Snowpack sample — Rabbit Ears Pass, Jackson County, Colorado, USA (12/17/25, 1:08 PM MST)
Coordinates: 40.387, -106.625
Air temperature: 34 °F
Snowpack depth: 46 cm
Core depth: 10 cm
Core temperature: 30.2 °F
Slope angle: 6°, slope face: 165°
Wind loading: medium
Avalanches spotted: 0
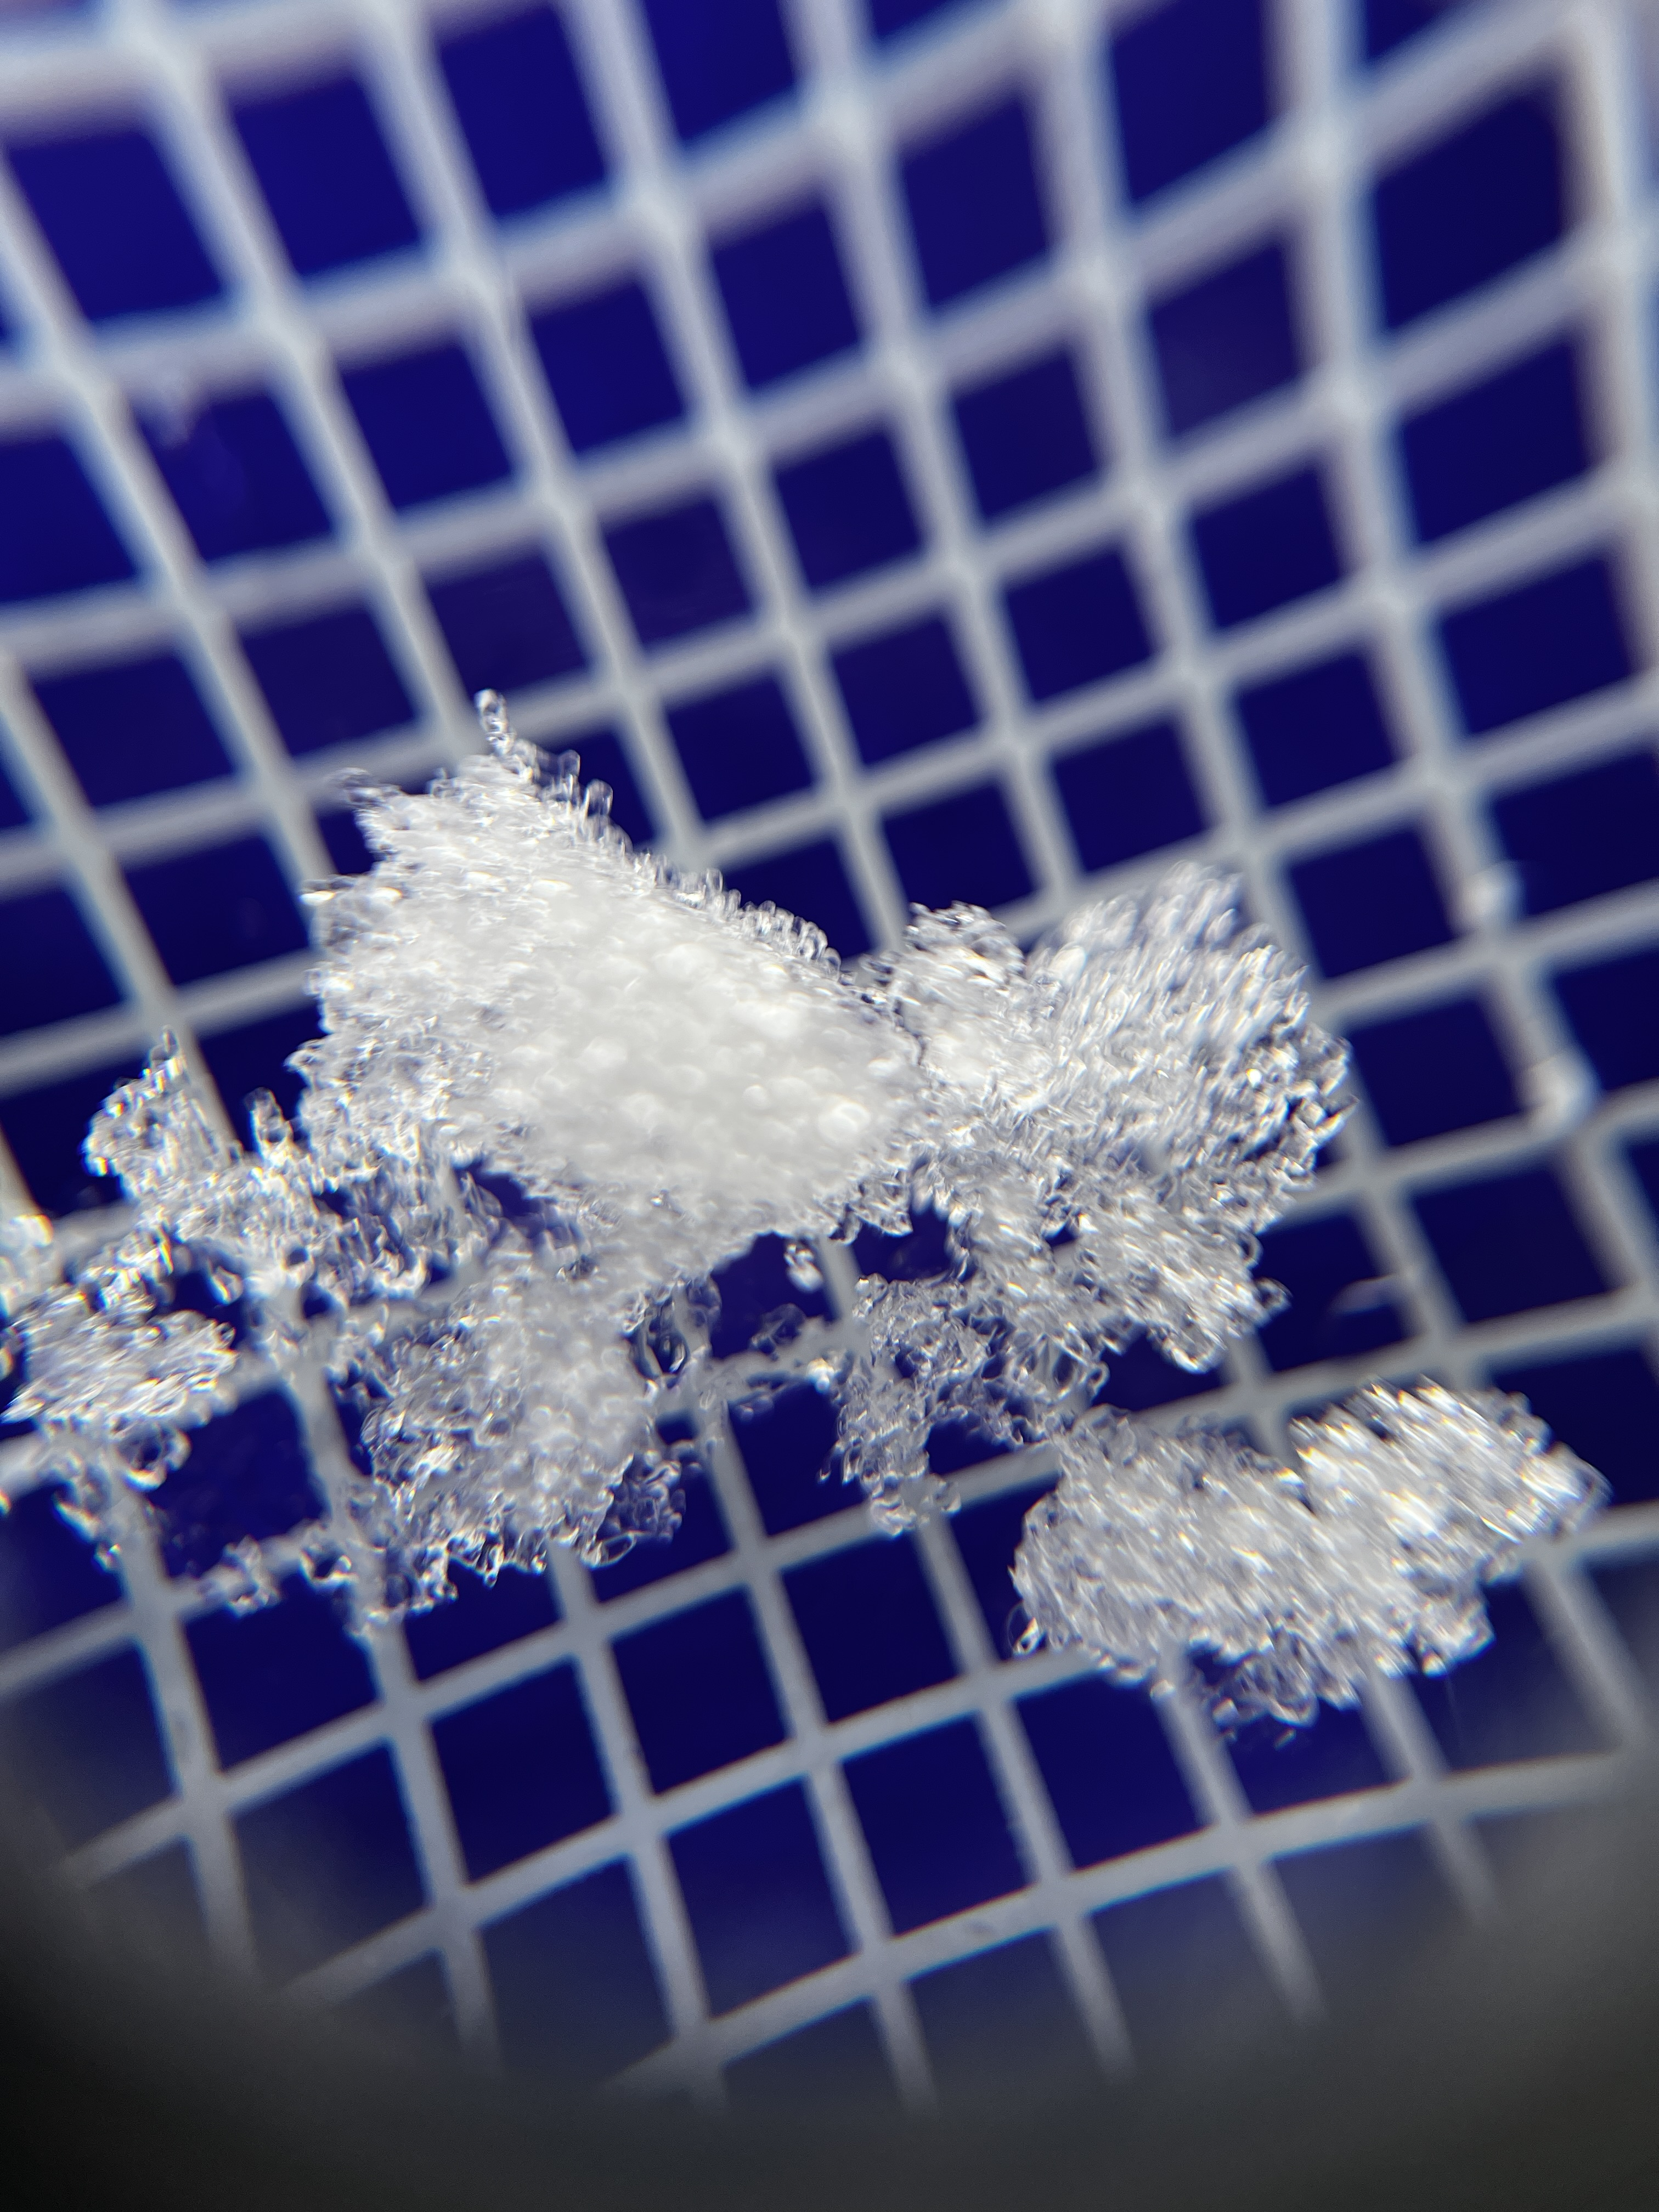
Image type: magnified_profile
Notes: No avalanches spotted nearby, although collected in a meadowy area with minimal risk on this face of the pass.